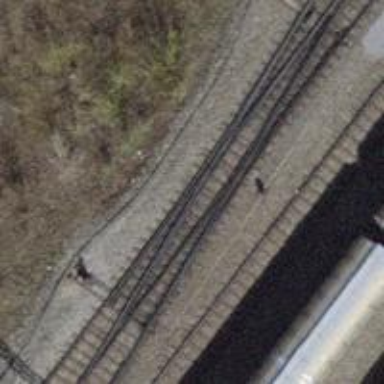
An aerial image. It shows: Railway switch.